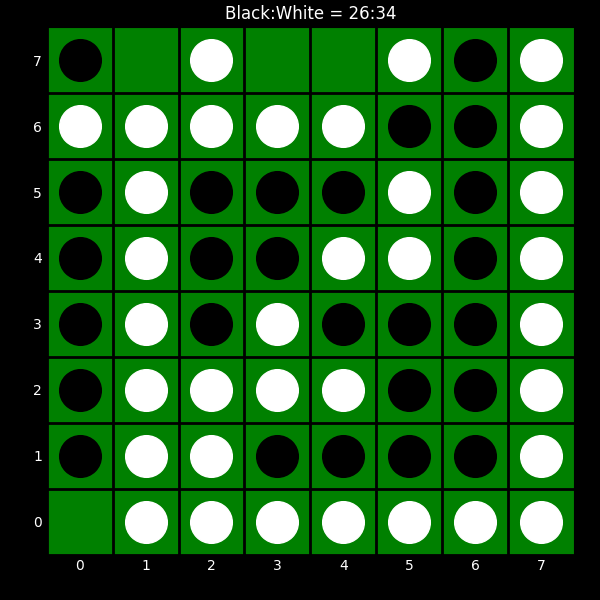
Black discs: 26
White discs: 34